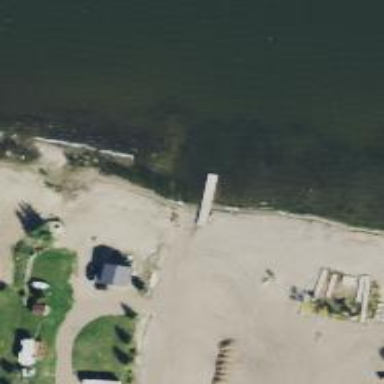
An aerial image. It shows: Slipway on leisure land.